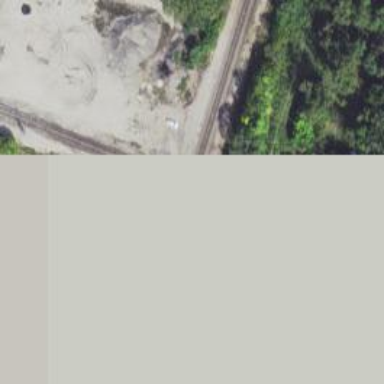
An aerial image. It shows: Railway crossing.